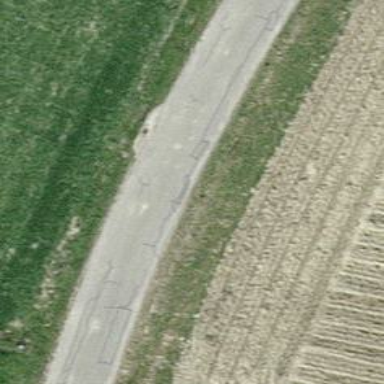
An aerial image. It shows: Unclassified road with asphalt surface.